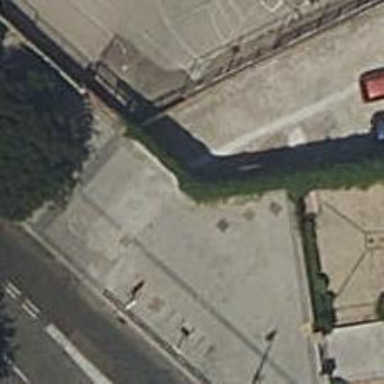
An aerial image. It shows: Wall barrier.